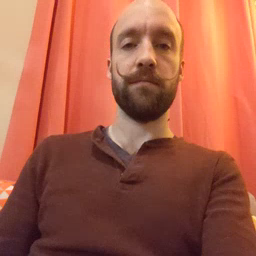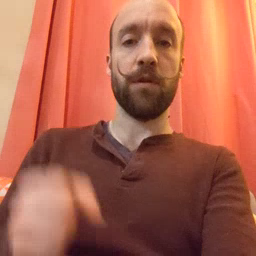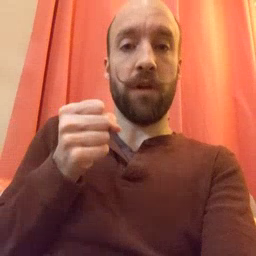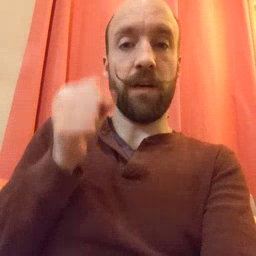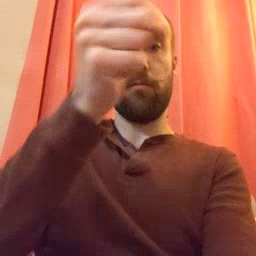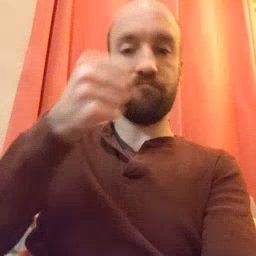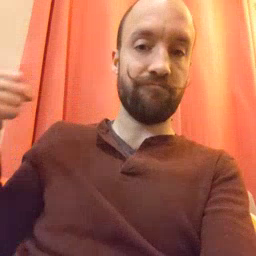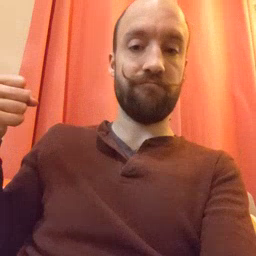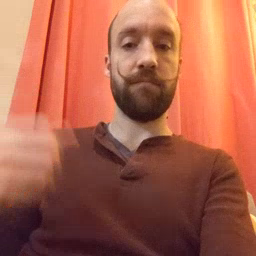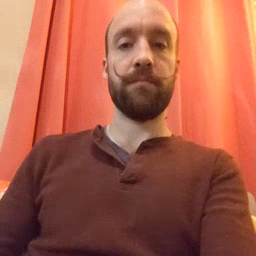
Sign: refrigerator